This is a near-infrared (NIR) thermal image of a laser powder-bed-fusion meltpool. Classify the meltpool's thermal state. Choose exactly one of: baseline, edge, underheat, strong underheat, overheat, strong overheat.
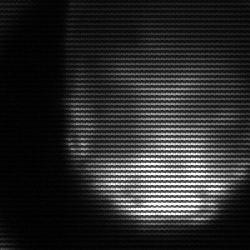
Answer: edge